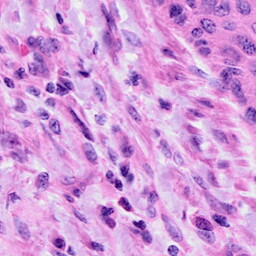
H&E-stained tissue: Cervix